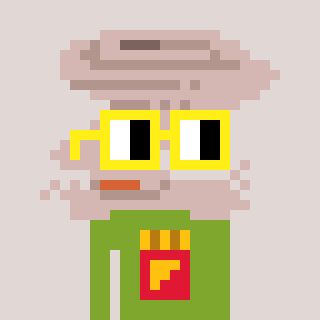
a pixel art character with square yellow glasses, a tornado-shaped head and a slimegreen-colored body on a warm background